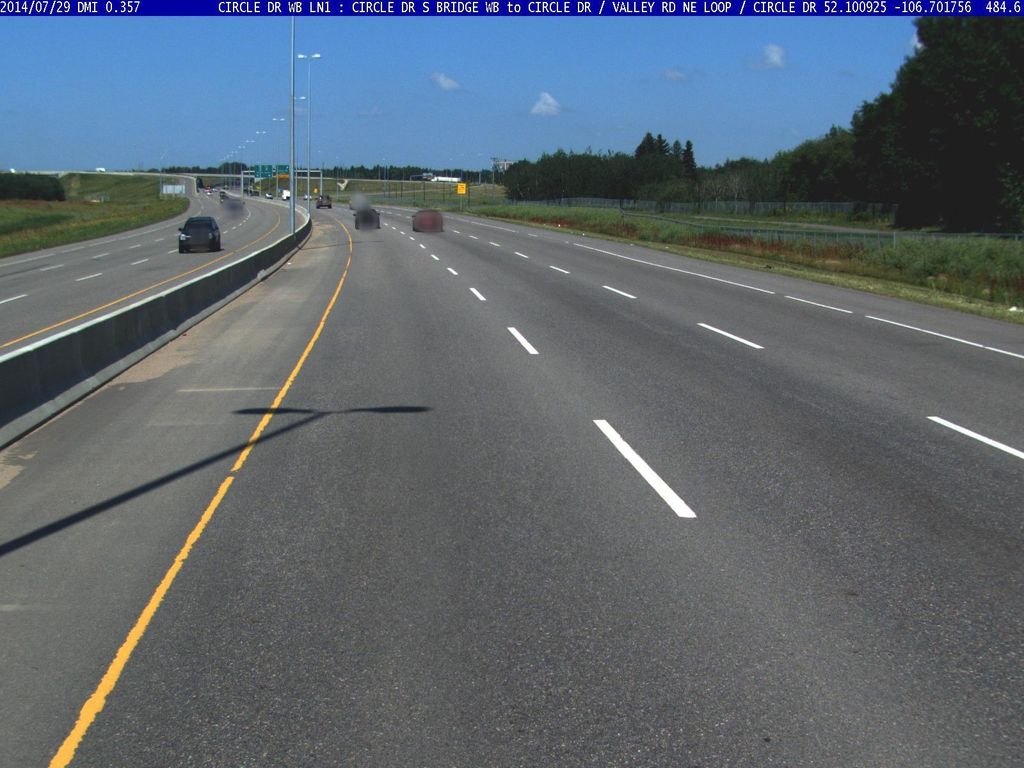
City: saskatoon